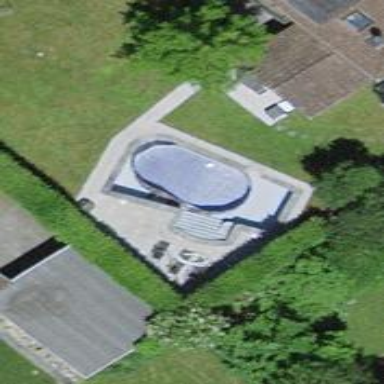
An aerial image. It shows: Swimming pool located in leisure land.